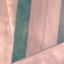
Land use / land cover: AnnualCrop